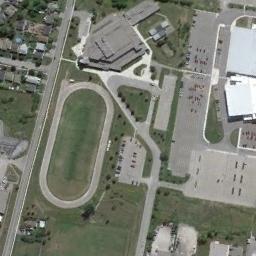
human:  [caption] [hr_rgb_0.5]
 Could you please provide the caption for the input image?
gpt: There are several roads beside the ground track field .

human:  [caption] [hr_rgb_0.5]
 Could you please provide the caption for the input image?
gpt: The ground track field is on a lawn and is surrounded by some buildings and parking lots .

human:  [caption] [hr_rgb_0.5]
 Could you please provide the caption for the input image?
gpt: The track and field is built on the lawn, Next to the residential area and the parking lot .

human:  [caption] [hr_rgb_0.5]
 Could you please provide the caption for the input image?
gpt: There is a track with a red track on the right .

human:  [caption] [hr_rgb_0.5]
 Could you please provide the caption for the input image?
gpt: A ground track field with a gray track beside a gray building .